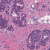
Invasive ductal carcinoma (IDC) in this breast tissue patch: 0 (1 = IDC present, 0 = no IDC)